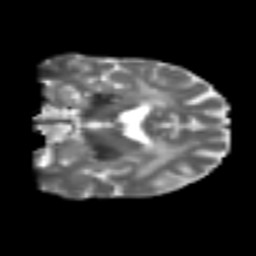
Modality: T2w
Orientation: coronal
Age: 56
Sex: male
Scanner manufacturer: siemens
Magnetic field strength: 3 T
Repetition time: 4.987 s
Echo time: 0.0792 s